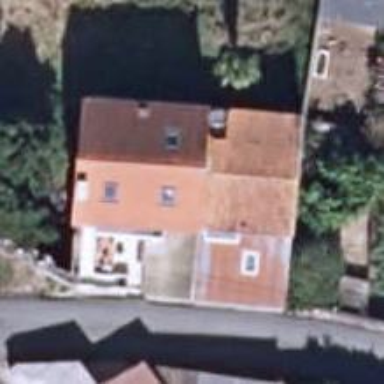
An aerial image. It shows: Simple and straightforward house.